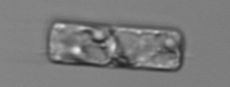
Label: Guinardia_delicatula